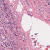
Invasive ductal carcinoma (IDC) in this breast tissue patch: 1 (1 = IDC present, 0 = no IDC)